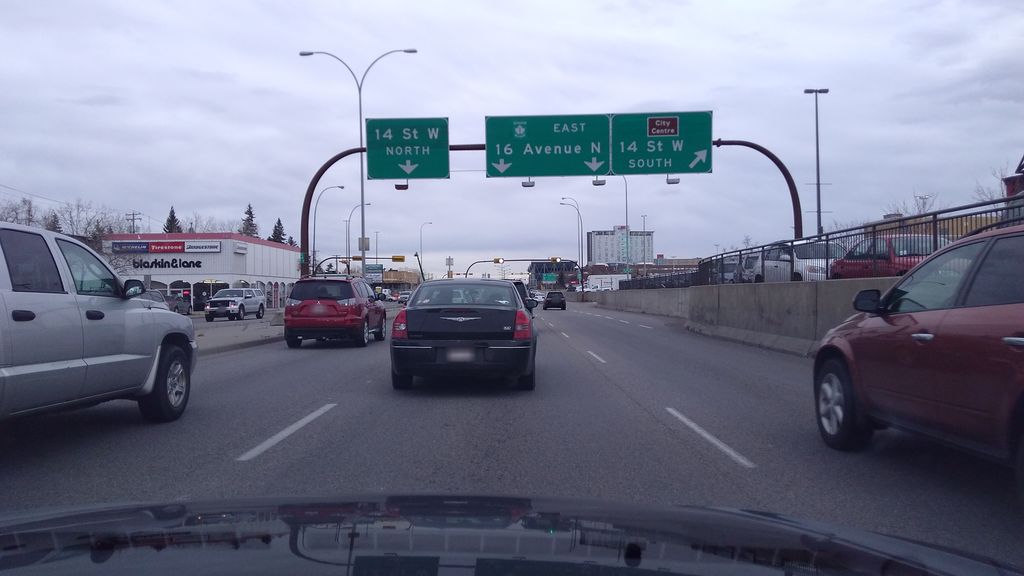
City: calgary